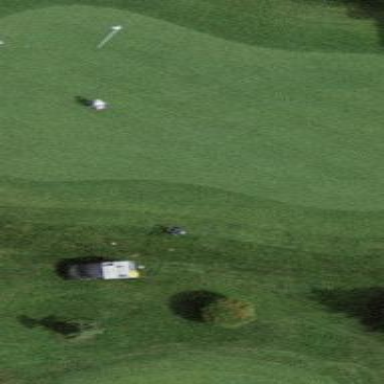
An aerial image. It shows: Golf green.